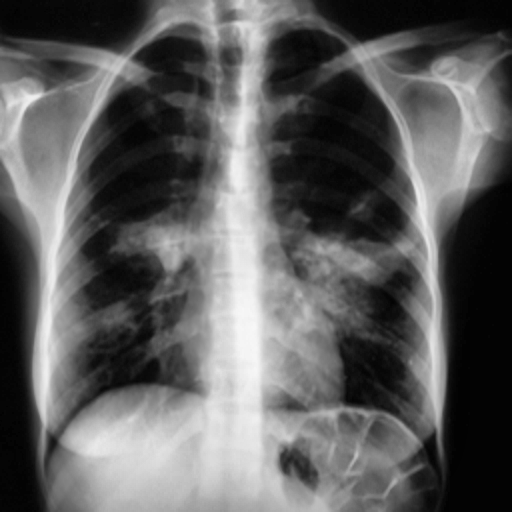
Finding: TUBERCULOSIS